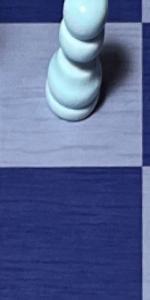
Label: Empty